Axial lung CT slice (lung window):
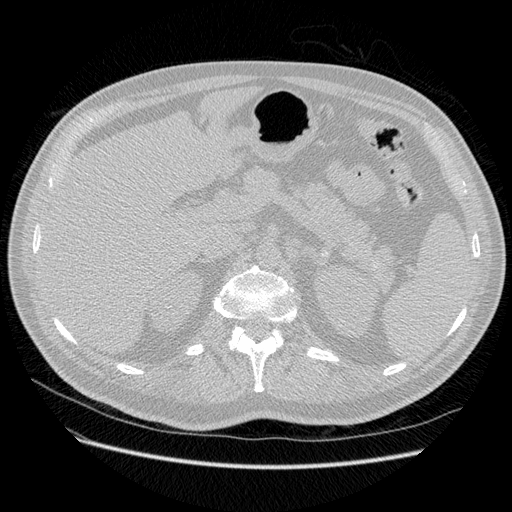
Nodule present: no